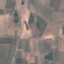
Land use / land cover: PermanentCrop